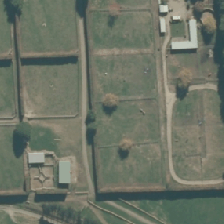
Land cover: urban_parkland